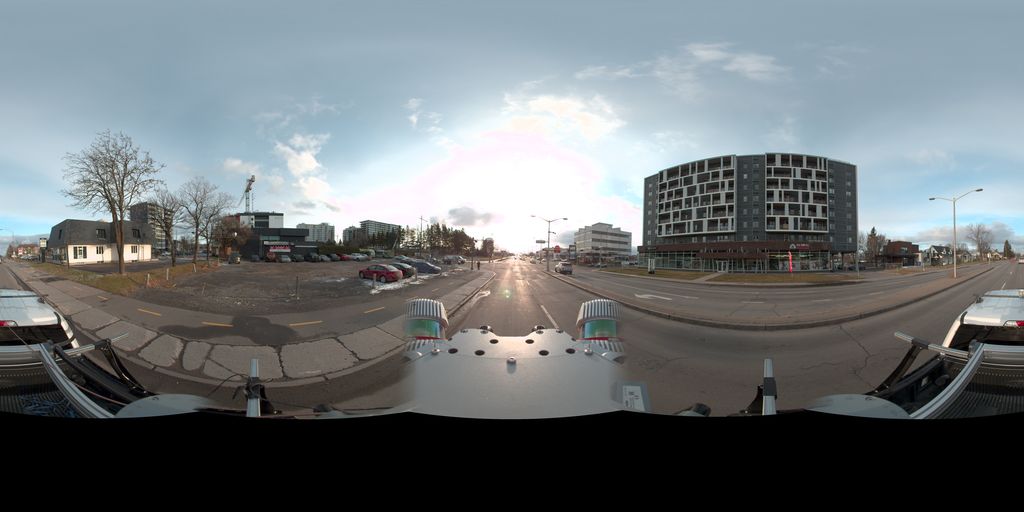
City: quebec_city